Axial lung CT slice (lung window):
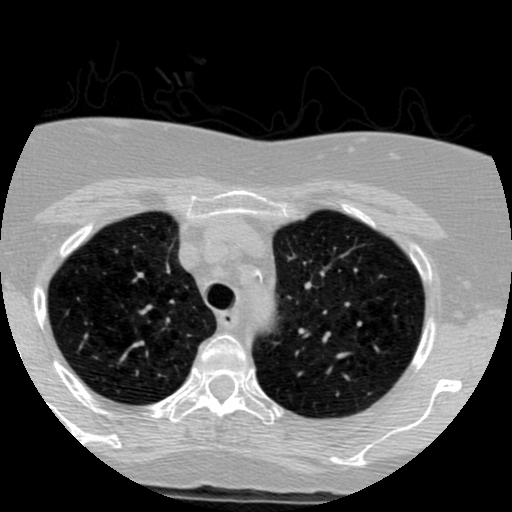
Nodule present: no